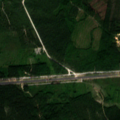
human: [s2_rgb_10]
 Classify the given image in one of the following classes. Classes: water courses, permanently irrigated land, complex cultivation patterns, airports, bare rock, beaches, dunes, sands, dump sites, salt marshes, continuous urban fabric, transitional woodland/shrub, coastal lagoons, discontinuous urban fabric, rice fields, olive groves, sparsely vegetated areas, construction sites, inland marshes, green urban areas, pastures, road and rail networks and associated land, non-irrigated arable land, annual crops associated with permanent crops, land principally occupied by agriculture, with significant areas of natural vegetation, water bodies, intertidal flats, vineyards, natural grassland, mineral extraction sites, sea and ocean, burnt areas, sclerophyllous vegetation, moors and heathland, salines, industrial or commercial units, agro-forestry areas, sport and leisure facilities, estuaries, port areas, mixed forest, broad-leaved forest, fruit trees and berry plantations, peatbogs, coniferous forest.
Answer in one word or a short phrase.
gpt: coniferous forest, mixed forest, transitional woodland/shrub